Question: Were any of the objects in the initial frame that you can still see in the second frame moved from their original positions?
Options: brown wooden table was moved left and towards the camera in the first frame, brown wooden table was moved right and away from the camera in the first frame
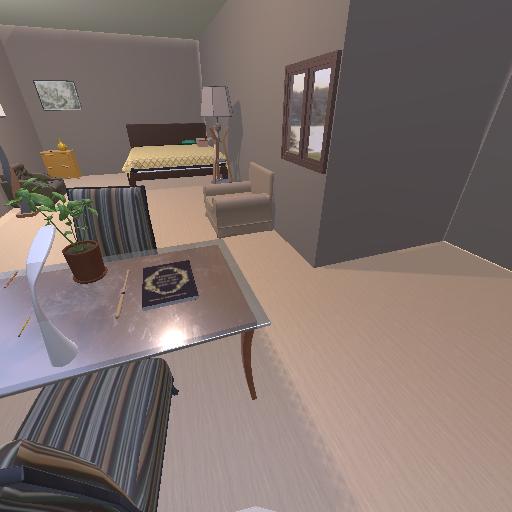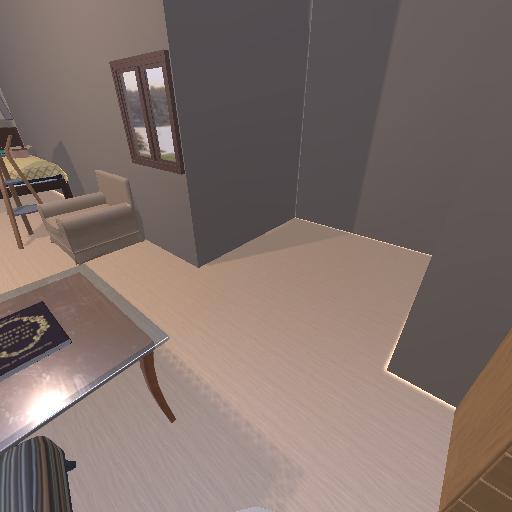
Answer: brown wooden table was moved left and towards the camera in the first frame